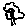
Label: flower